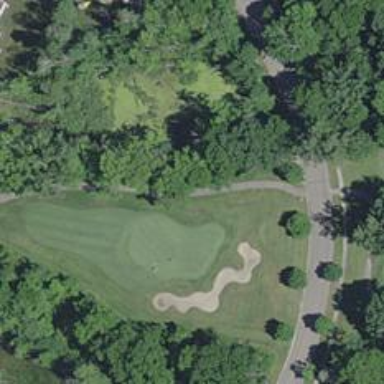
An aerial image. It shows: Path for golf carts.